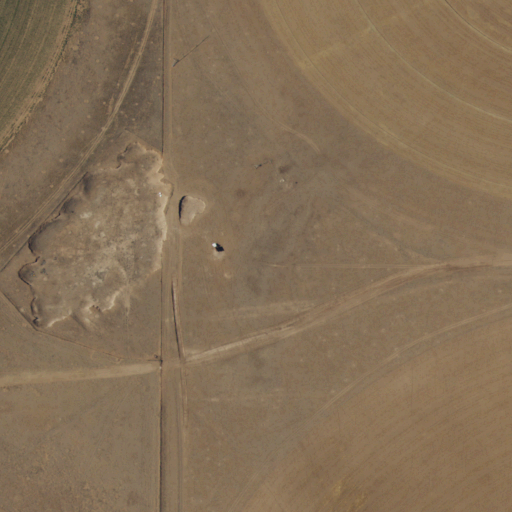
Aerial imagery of valley in New Mexico named King Draw containing only cultivated crops